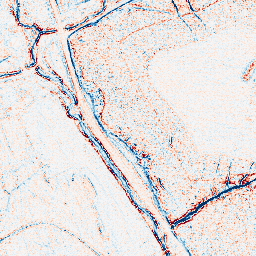
Category: edge_preserving
Decomposition family: bilateral
Decomposition parameters: d: 5
sigma_color: 150
sigma_space: 75
Upsampling method: area
Upsampling parameters: scale: 2
Upsampling scale: 2